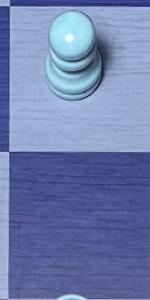
Label: Empty